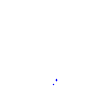
Particle: proton